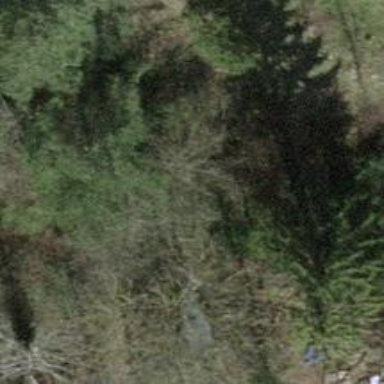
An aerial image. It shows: Single tag "natural: tree."